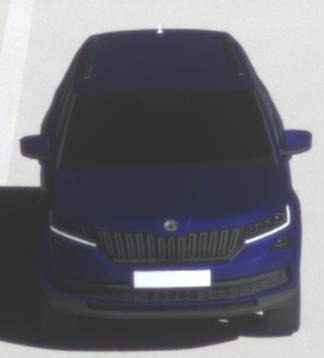
Make: Skoda
Model: Kodiaq 1.4 TSI
Detailed model: Kodiaq
Model produced from: 2017/03
Model produced until: 2018/05
Doors: 5
Color: blue
Road condition: dry road
Daytime: morning or afternoon
Contrast: high contrast